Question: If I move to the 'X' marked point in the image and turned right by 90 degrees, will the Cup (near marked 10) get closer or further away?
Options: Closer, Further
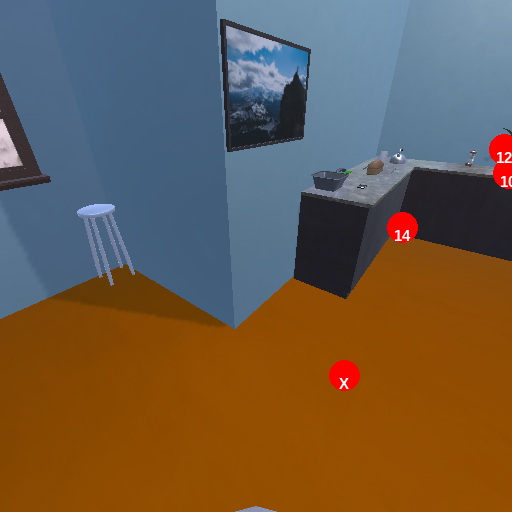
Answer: Closer